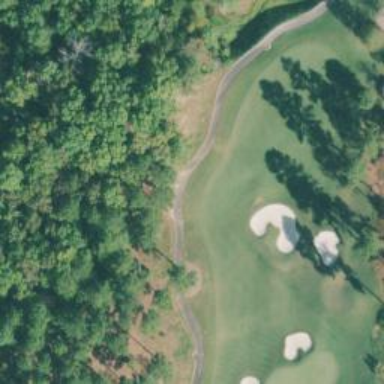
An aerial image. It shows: Golf hole.